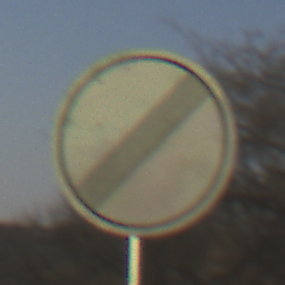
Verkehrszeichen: EndeSaemtlicherBegrenzungen
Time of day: SunriseSunset
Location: Outdoor (Nature)
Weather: Clear
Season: NotSpecified
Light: Natural